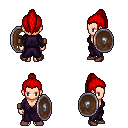
a pixel art fantasy rpg character, female body template, human, light skin, purple robe, metal pants, red long topknot hairstyle, leather bracers, maroon shoes, shield, four views (front, back, left, right), 2x2 character sprite sheet, small pixel art, hard edges, no anti-aliasing